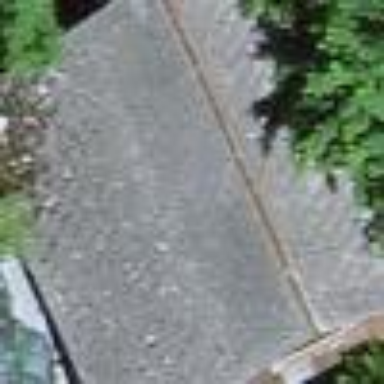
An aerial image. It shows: Barn.